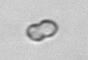
Label: Dinophyceae